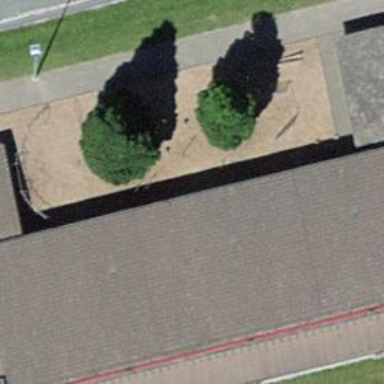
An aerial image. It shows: School building.